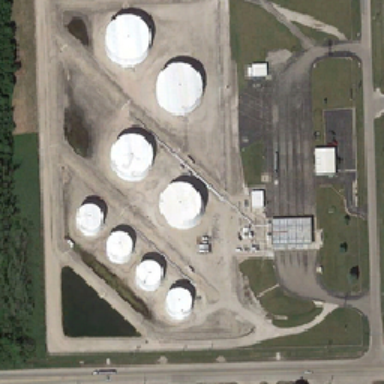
The building is surrounded by forests and lawns .